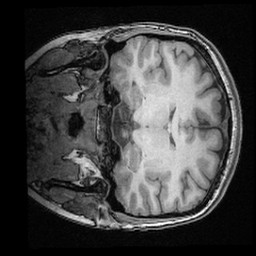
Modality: T1w
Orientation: coronal
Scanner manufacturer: ge
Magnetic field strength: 3 T
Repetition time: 0.008572 s
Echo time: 0.003384 s